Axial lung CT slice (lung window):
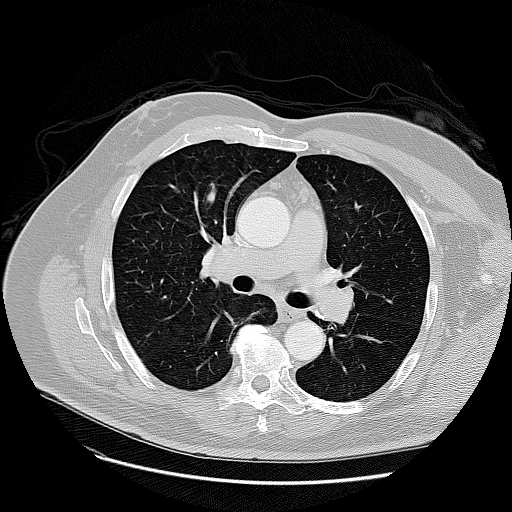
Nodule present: no